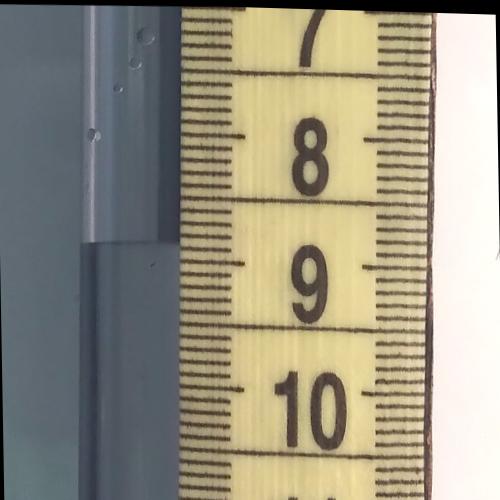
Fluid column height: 8.9 cm